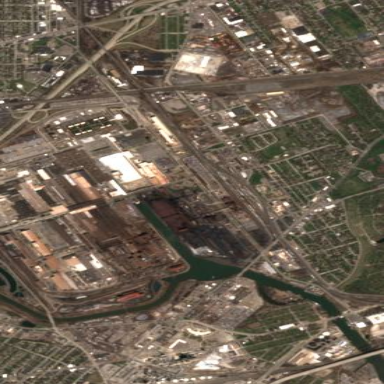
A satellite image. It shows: Industrial area with factory.